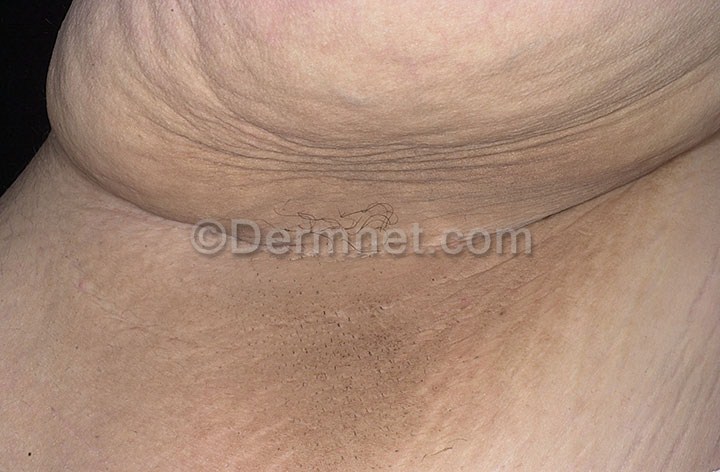
Disease: Systemic Disease